Question: This is the website I'm working with:
<URL>
I want to render the following image:

So it will display across the top of the landing page, however what I have now is putting it in the middle of the page, and the sizing is terribly wrong.
Maybe I should use CSS?
How can I fix this issue?
I'm using the template 'fullpage.js'
This is what my index.html page looks like:
'''
$(document).ready(function() {
$('#fullpage').fullpage({
sectionsColor: ['#f2f2f2', '#4BBFC3', '#7BAABE', 'whitesmoke'],
css3: true
});
});
'''
'''
.section {
font-size: 6em;
text-align: center;
}
'''
'''
<script src="https://ajax.googleapis.com/ajax/libs/jquery/2.1.1/jquery.min.js"></script>
<body>
<div id="fullpage">
<div class="section">
<img alt="My Image" src='bwn_the_lines.png' style="width:900px;height:300px" />
</div>
<div class="section">
<div class="slide">Wusch</div>
<div class="slide">up</div>
<div class="slide">dude?</div>
</div>
<div class="section">:D</div>
</div>
</body>
'''
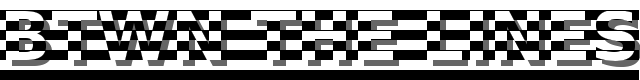
Answer: You should remove 'vertical-align: middle;' from '.fp-tableCell' will put your image on top of the page.
And Second issue . It is because Your image has given 'height: 300px; width: 900px;'. Just remove it and put with same height and width as it is.
Hope it helps.